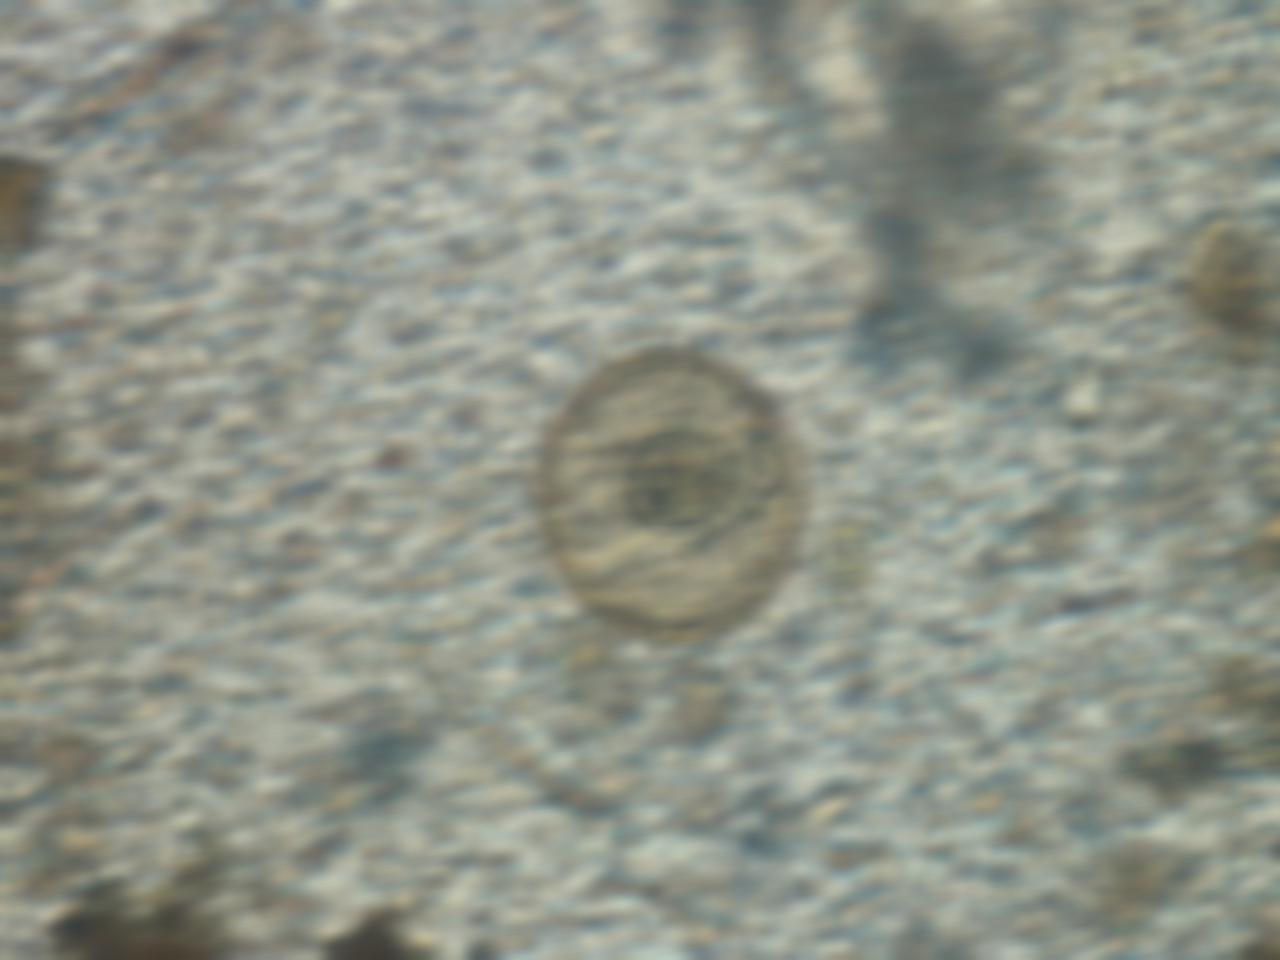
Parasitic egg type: Hymenolepis diminuta